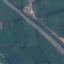
Land use / land cover: Highway